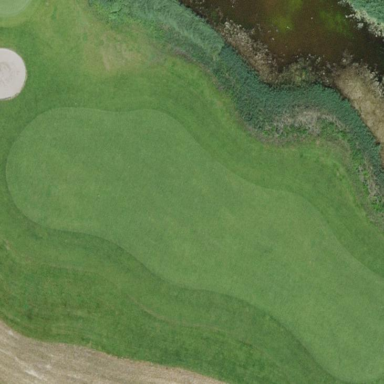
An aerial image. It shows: Golf fairway surrounded by grass.